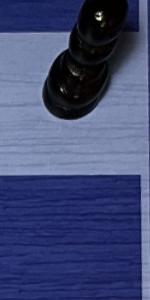
Label: Empty